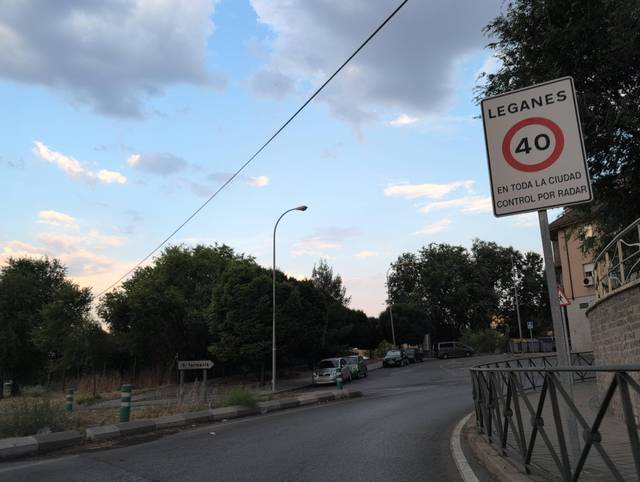
Region: Spain
Coordinates: 40.321, -3.753